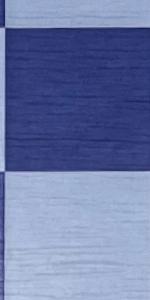
Label: Empty